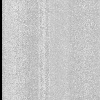
Atmospheric dust classification: dusty